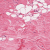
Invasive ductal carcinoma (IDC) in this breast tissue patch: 0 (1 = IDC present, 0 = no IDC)